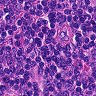
Metastatic tissue present: no